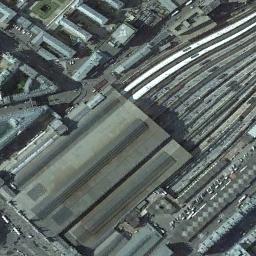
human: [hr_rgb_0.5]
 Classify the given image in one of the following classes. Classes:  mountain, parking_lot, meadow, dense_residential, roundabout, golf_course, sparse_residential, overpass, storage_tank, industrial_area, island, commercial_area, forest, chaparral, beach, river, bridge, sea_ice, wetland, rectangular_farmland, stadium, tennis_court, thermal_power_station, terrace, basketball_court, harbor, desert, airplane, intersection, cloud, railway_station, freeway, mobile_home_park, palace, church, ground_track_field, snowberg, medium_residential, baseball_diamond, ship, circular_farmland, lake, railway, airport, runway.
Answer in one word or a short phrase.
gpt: railway_station